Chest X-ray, AP view. Patient: 56 years old, sex F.
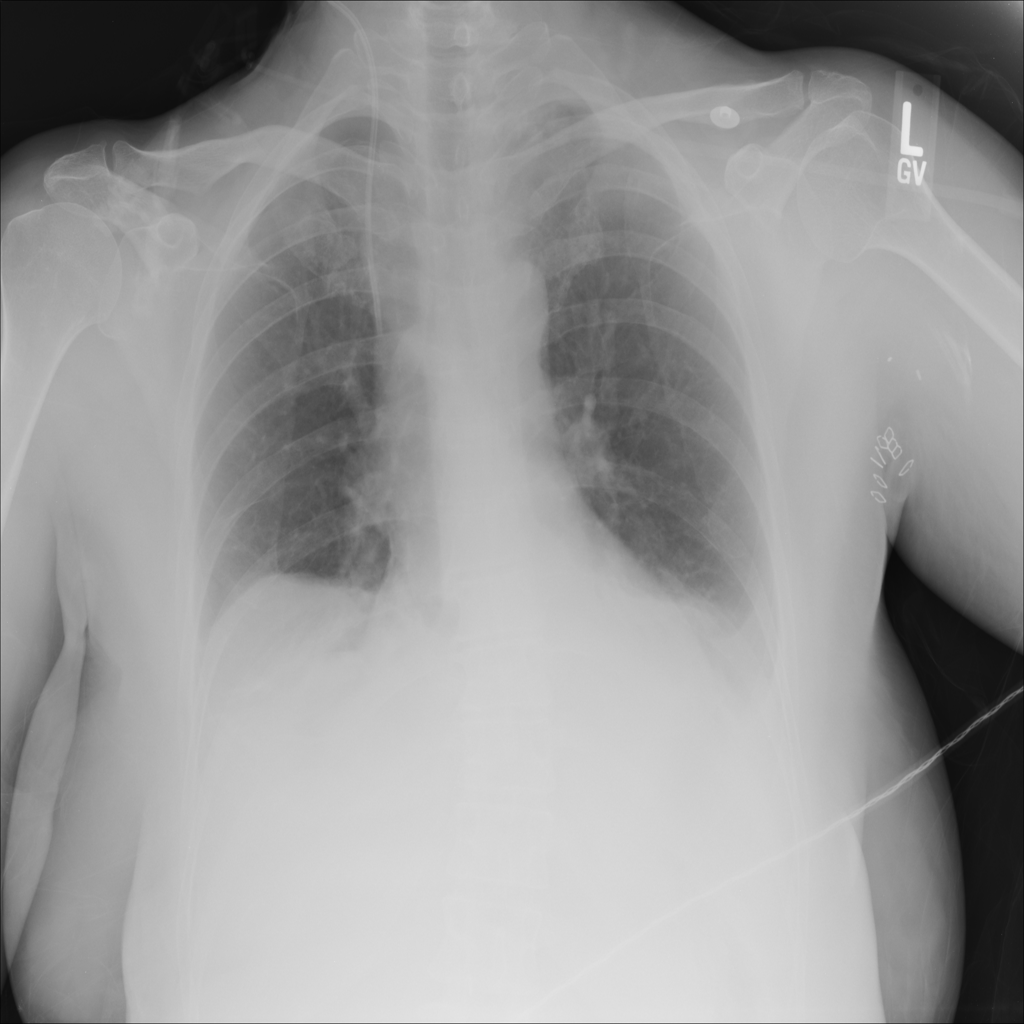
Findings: Atelectasis, Effusion, Infiltration, Pneumothorax